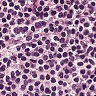
Metastatic tissue present: no